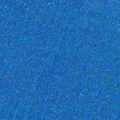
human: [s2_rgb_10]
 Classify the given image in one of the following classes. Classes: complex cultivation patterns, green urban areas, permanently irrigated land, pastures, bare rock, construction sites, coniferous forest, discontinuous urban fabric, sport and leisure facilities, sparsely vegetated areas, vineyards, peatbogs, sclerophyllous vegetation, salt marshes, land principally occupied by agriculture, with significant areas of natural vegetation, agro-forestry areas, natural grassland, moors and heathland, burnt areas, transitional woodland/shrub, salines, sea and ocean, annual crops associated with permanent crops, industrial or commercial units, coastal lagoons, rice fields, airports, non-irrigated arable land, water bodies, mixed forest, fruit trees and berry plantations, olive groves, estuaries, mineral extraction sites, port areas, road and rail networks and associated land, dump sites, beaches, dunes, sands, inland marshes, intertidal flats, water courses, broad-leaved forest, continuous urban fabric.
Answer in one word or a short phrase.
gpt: sea and ocean